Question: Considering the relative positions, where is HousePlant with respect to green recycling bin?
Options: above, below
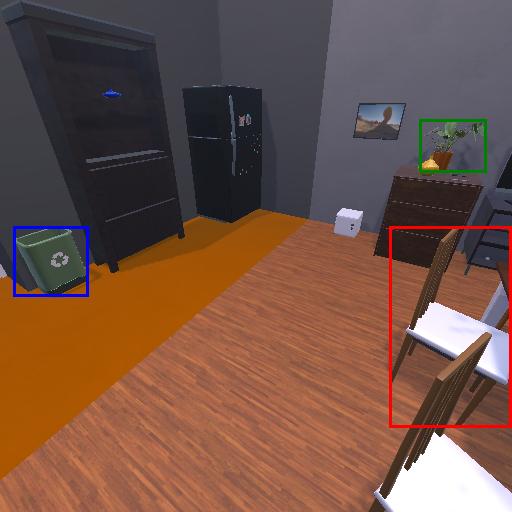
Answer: above